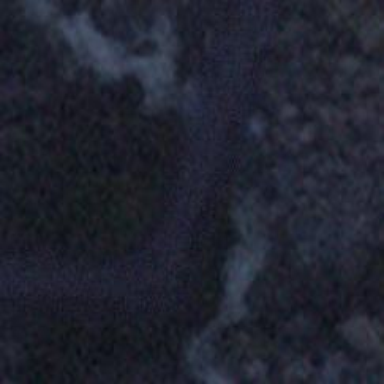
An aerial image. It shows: Path on simple-suspension bridge.